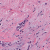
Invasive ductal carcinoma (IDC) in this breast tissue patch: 1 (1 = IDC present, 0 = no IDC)